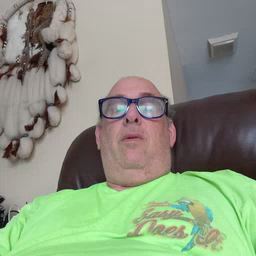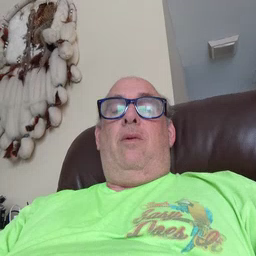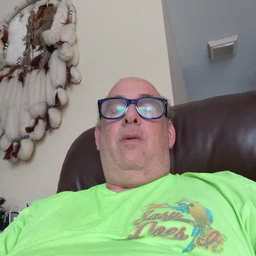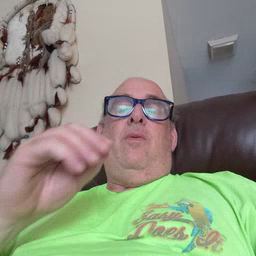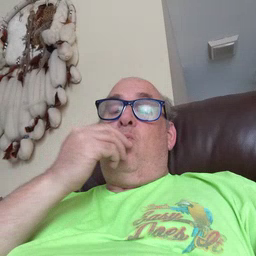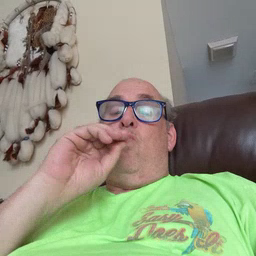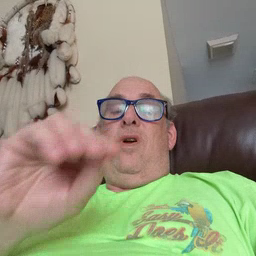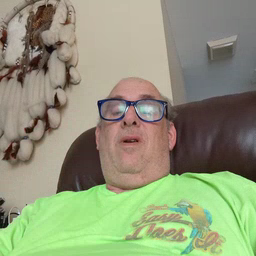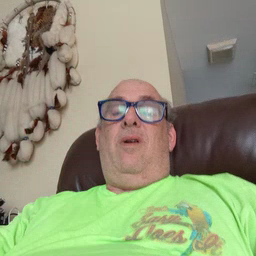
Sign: kiss